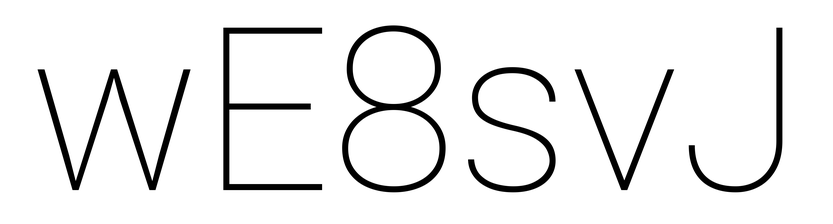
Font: Roboto_Thin